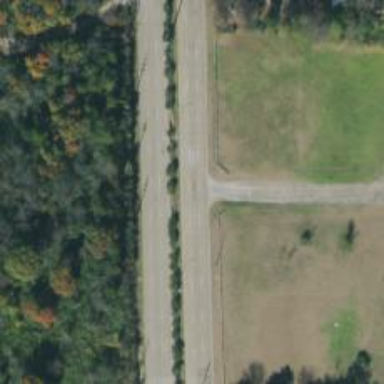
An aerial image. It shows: Secondary road.